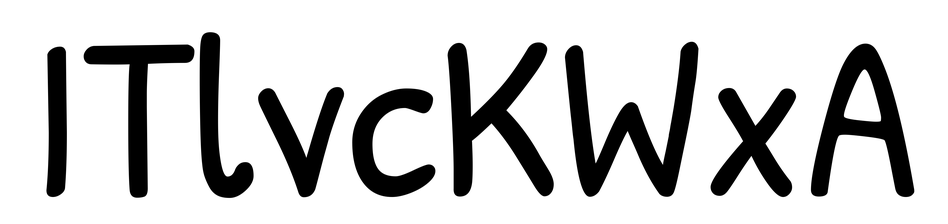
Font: PatrickHand-Regular